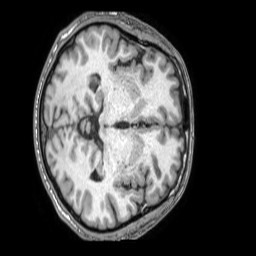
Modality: T1w
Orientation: axial
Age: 56
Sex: male
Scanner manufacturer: philips
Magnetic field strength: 1.5 T
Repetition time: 0.007057 s
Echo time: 0.003186 s